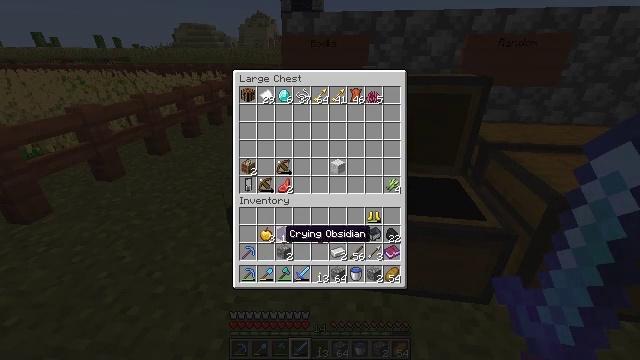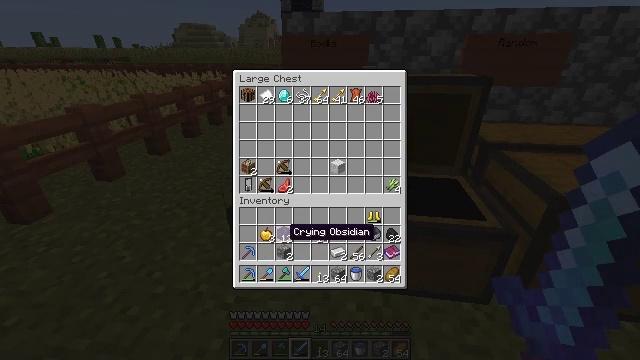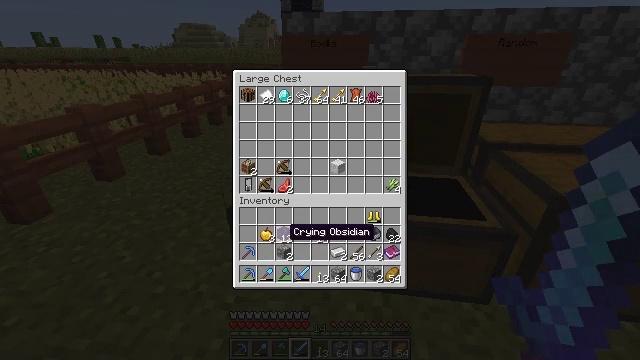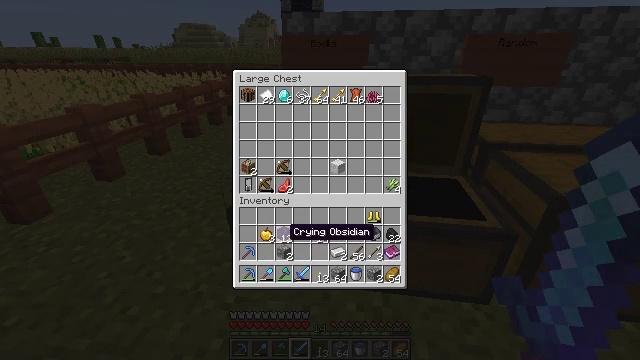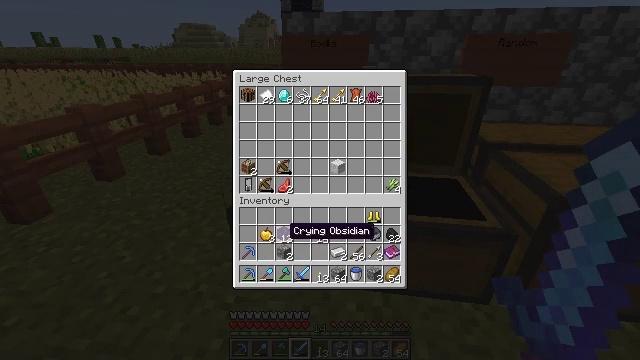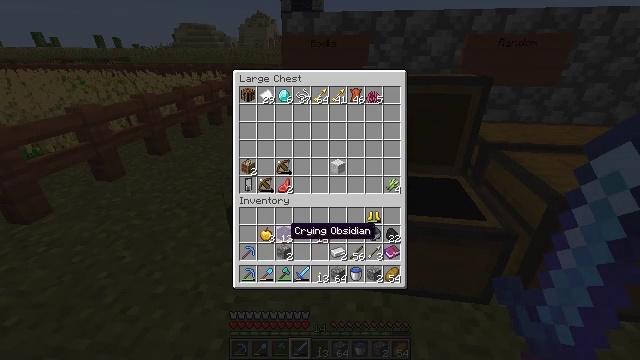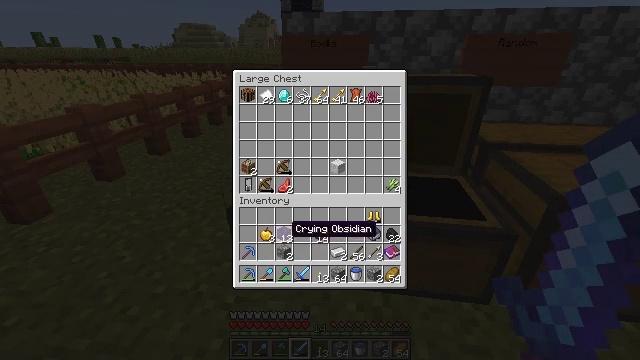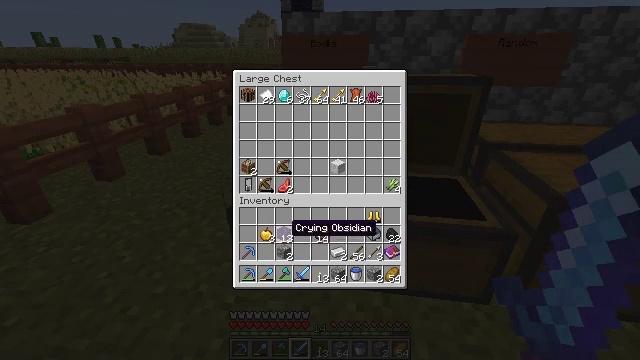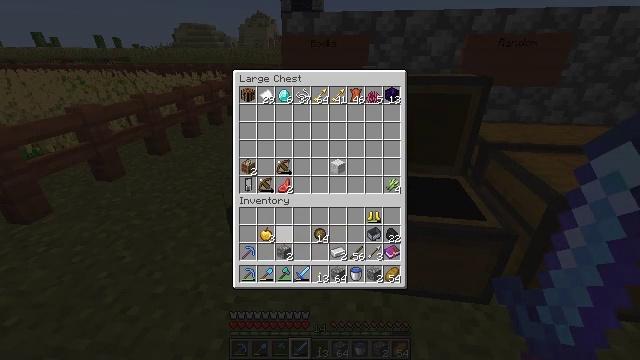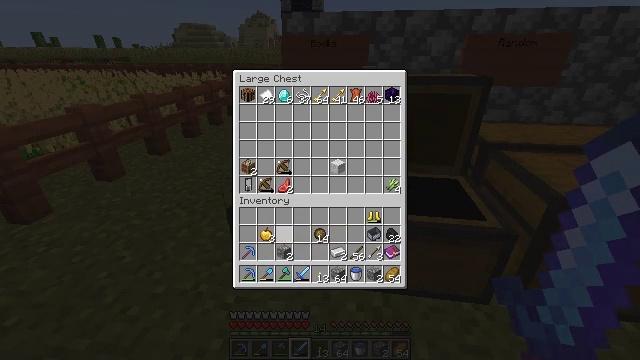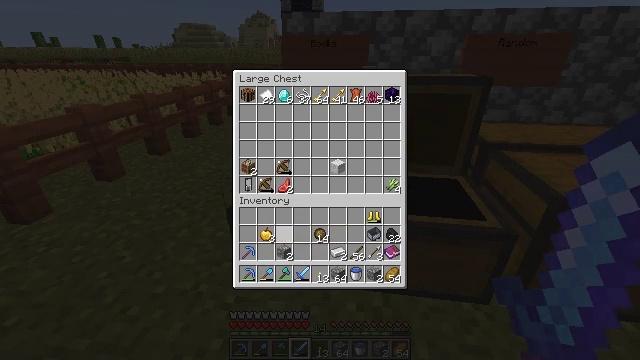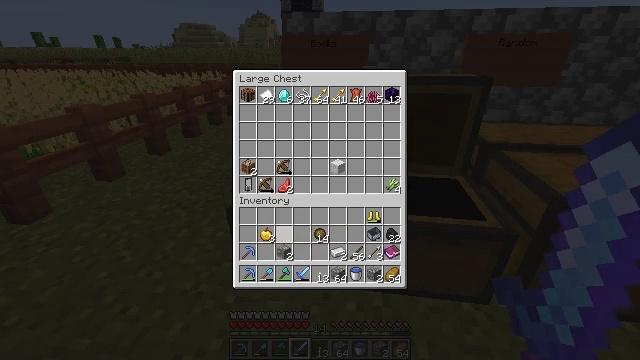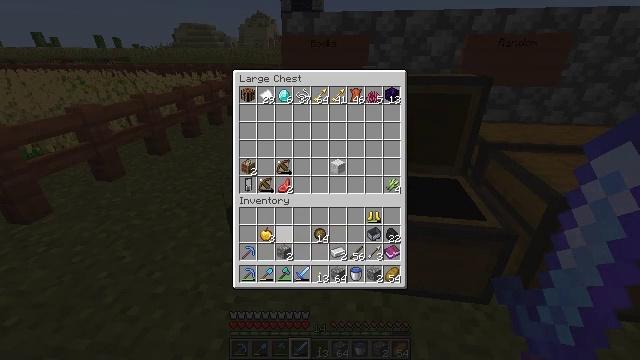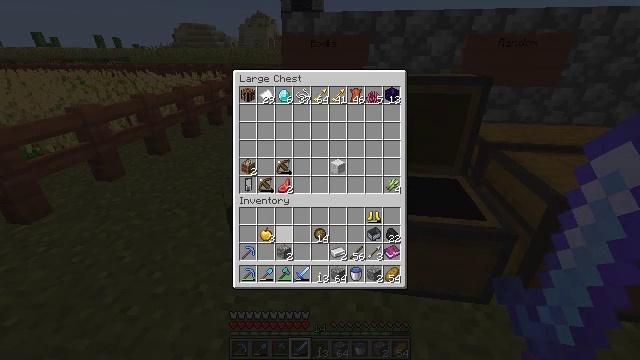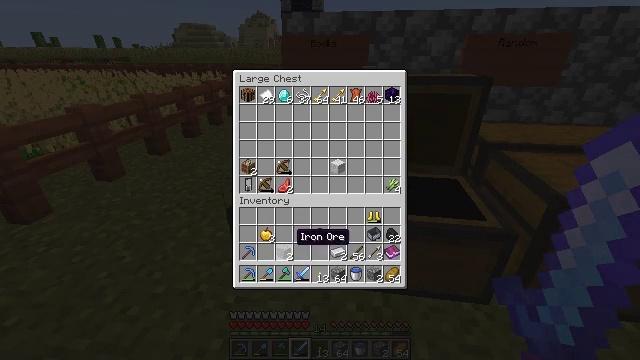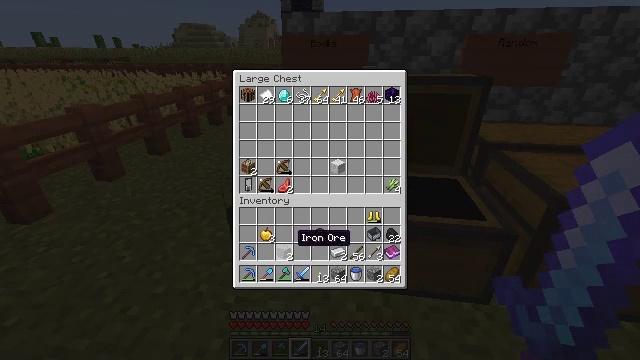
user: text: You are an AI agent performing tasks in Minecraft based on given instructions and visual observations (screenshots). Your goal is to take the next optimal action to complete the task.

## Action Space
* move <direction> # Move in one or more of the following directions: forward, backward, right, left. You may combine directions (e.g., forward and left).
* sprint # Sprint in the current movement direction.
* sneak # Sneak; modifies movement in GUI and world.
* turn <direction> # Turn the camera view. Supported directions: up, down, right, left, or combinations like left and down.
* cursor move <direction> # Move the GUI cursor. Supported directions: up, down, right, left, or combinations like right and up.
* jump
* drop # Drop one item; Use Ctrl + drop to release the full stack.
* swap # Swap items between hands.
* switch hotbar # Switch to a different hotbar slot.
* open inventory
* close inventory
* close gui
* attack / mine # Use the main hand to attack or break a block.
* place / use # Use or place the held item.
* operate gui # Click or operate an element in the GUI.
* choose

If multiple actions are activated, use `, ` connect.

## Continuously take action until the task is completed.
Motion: motion action
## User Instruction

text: Combine blaze rod and cobblestones to craft a brewing stand.
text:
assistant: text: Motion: sneak
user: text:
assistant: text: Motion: sneak
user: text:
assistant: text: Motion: sneak
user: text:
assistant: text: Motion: sneak
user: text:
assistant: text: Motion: sneak
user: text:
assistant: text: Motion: sneak
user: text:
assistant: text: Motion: sneak
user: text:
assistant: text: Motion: sneak, operate gui
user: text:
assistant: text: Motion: sneak, operate gui
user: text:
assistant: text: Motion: sneak, operate gui
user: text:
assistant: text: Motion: sneak
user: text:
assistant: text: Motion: sneak
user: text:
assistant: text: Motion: sneak
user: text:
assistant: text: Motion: sneak
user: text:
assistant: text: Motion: sneak
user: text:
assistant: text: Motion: sneak
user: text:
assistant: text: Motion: sneak
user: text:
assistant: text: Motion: sneak, cursor move right
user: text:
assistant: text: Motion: sneak, cursor move right
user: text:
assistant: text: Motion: sneak
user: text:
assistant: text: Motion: sneak
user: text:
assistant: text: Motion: sneak
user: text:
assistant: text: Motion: sneak
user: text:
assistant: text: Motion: sneak
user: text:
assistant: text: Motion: sneak
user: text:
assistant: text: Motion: sneak
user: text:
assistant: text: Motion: sneak
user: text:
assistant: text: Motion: sneak
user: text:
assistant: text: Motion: sneak
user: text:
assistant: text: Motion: sneak